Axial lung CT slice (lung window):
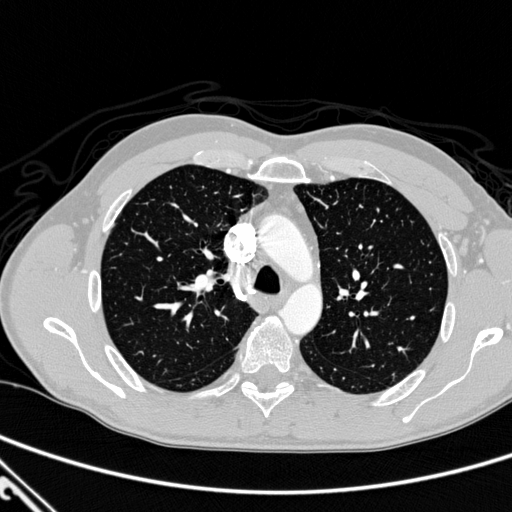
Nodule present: no